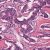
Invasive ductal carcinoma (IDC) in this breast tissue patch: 1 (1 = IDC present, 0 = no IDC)